Question: I have 5 nodes in my VirtualStringTree:

Node #4 has no caption and should be skipped when the user presses VK_DOWN or VK_UP.
It should also not get selected when the user clicks on it.
I wrote this code (that works) to skip said node when using the keyboard:
'''
if Key = VK_DOWN then
begin
node := VirtualTree.GetNext(VirtualTree.FocusedNode);
if not Assigned(node) then Exit;
data := VirtualTree.GetNodeData(node);
if data^.Caption = '' then
begin
VirtualTree.GetNext(node);
VirtualTree.FocusedNode := node;
VirtualTree.Selected[node] := true;
end;
end
else if Key = VK_UP then
begin
node := VirtualTree.GetPrevious(VirtualTree.FocusedNode);
if not Assigned(node) then Exit;
data := VirtualTree.GetNodeData(node);
if data^.Caption = '' then
begin
VirtualTree.GetPrevious(node);
VirtualTree.FocusedNode := node;
VirtualTree.Selected[node] := true;
end;
end;
'''
The problem is that the node still gets focused by clicking on it.
I tried disabling the node 'VirtualTree.IsDisabled[node] := true;' - but no luck.
Anyone knows a way to accomplish this?
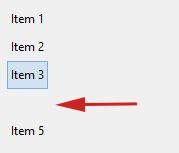
Answer: Handle the 'OnFocusChanging' event and return False to the 'Allowed' parameter for the node of your choice.